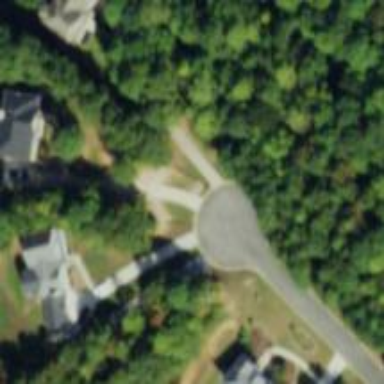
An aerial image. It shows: Turning circle on the road.